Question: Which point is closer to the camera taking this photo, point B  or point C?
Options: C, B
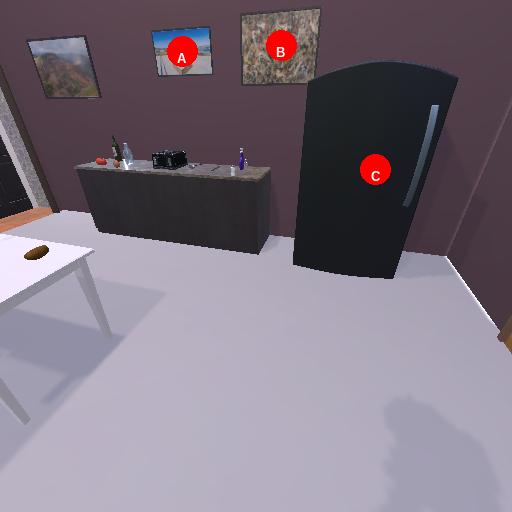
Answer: C